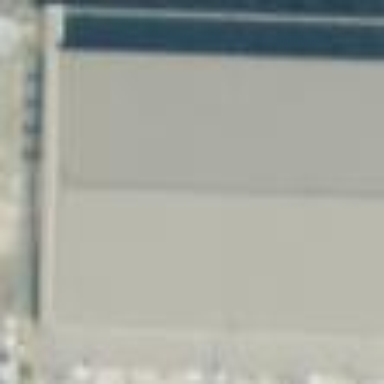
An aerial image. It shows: Building designed as airport hangar.